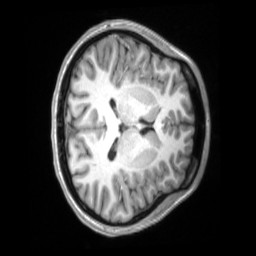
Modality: T1w
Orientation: axial
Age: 20
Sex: female
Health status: ill
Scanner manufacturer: siemens
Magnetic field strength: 3 T
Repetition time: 2.2 s
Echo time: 0.00157 s